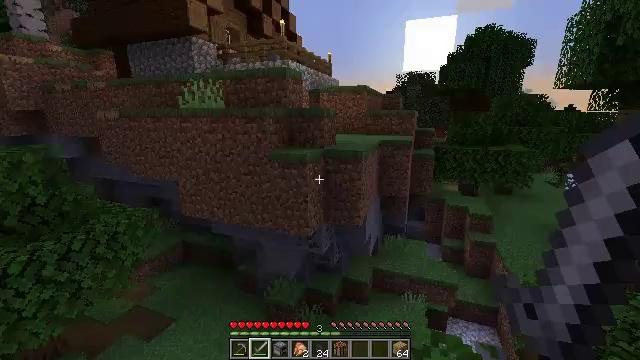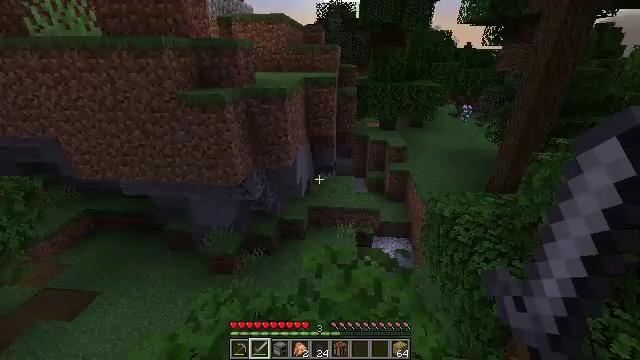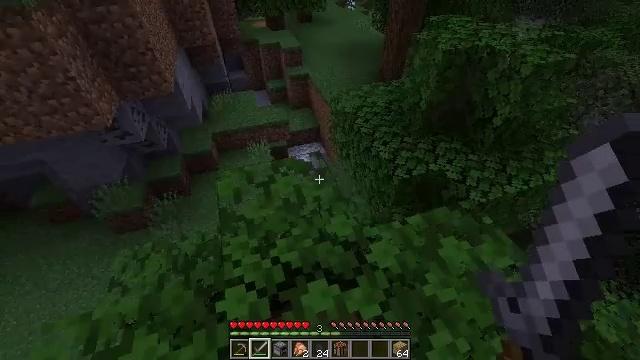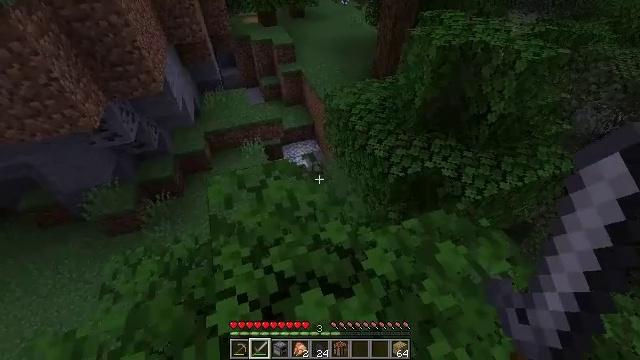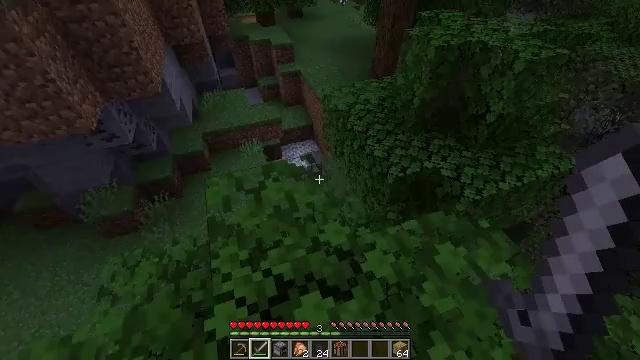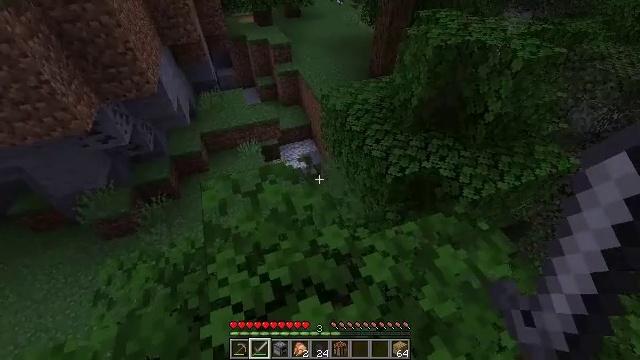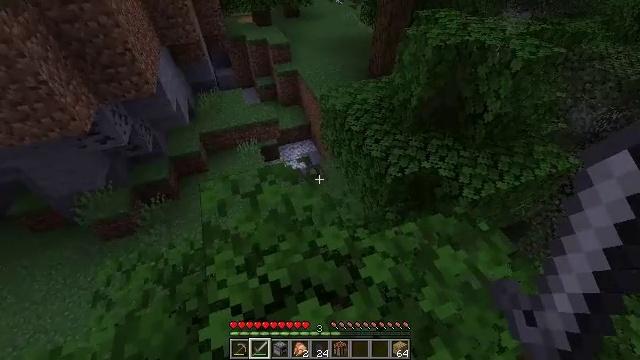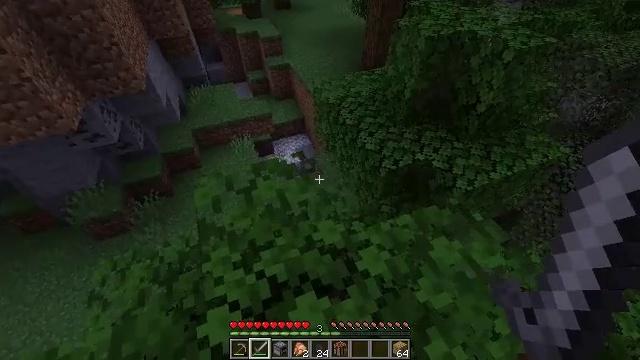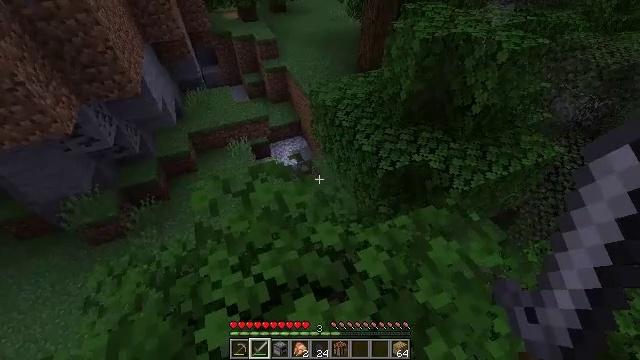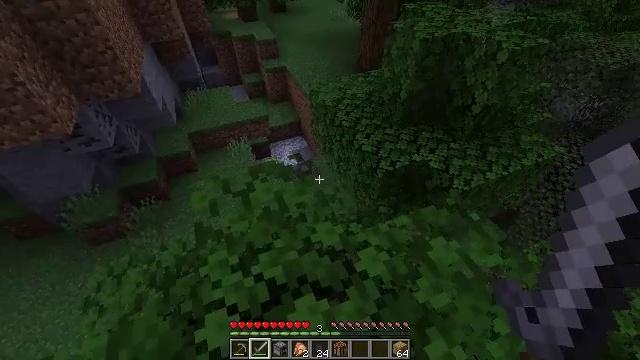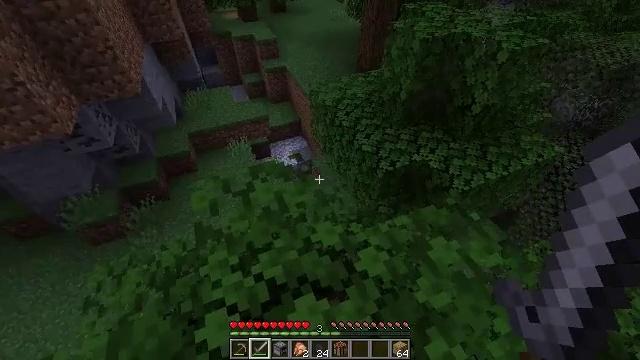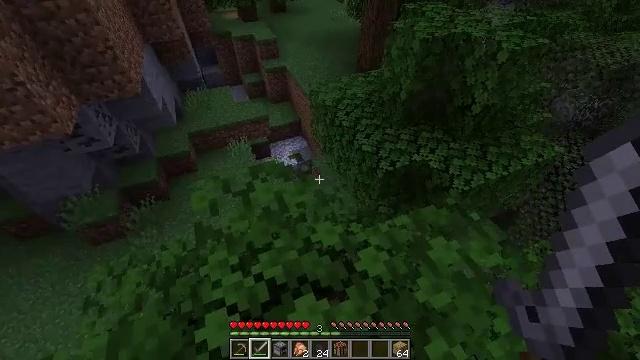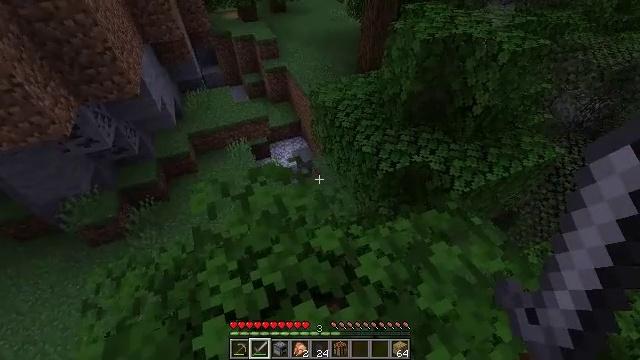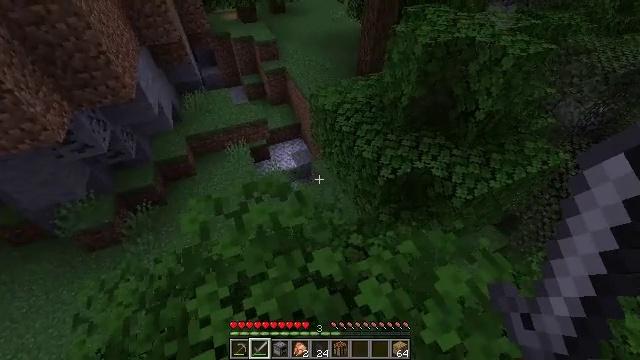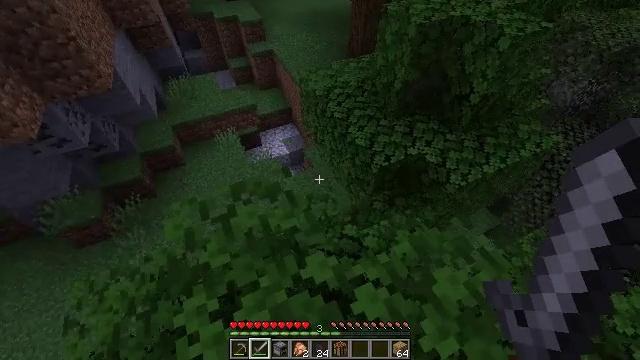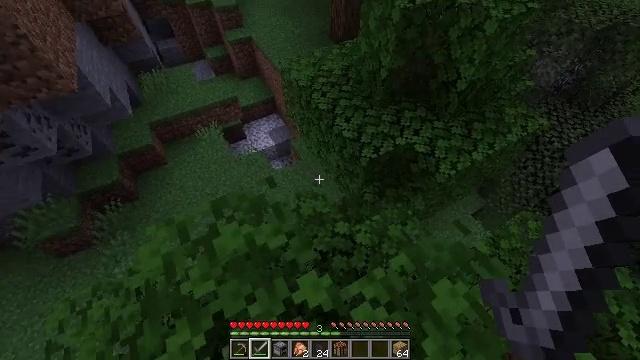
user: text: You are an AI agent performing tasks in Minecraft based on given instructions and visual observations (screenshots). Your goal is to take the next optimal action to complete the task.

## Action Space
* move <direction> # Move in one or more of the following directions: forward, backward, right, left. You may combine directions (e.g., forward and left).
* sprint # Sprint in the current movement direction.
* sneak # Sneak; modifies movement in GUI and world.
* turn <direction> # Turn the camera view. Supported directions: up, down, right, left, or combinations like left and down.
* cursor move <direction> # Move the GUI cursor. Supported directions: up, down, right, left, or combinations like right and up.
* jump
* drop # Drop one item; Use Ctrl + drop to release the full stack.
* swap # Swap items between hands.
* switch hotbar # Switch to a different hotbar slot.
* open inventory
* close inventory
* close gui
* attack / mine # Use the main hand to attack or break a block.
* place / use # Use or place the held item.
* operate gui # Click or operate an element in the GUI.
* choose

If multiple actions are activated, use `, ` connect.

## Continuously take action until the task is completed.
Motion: motion action
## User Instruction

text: Gather birch leaves using hands or shears.
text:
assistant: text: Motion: move forward and move right
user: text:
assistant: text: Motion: turn right and down
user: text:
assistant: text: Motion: turn right
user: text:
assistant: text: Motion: no_op
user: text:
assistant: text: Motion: no_op
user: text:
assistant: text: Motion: no_op
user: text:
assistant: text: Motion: turn right and down
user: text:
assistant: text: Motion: no_op
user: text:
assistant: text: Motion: no_op
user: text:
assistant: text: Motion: no_op
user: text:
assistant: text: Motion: no_op
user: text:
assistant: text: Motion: move forward
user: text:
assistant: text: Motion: move forward
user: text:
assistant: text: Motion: move forward, turn right and down
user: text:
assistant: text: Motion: move forward, turn right and down
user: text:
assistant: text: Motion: move forward, turn right and down
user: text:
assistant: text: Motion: no_op
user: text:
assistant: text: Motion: turn down
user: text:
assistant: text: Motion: no_op
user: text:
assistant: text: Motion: no_op
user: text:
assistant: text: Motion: no_op
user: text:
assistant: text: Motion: move forward
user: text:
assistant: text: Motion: move forward
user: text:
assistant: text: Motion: move forward
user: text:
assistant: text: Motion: move forward, turn right
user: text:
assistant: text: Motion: move forward, turn right
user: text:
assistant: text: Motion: move forward
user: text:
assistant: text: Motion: no_op
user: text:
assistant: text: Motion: turn up
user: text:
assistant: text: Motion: turn up